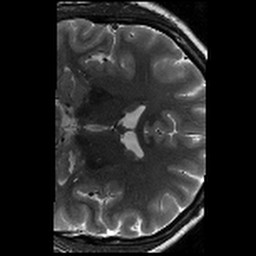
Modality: T2w
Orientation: coronal
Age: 22
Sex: male
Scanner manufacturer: siemens
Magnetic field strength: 3 T
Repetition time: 8.02 s
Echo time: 0.08 s